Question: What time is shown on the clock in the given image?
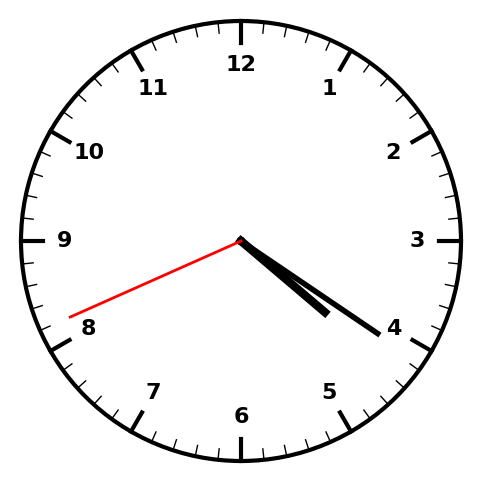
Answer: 04:20:41